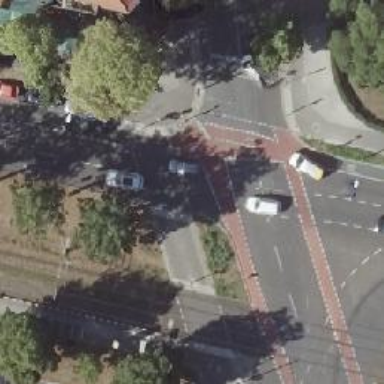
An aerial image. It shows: Crossing with traffic signals.